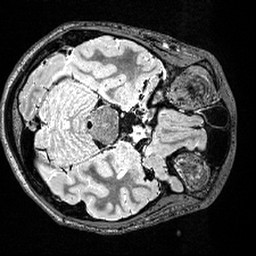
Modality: T2w
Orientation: axial
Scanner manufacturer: siemens
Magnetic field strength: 3 T
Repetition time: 3.2 s
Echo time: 0.566 s